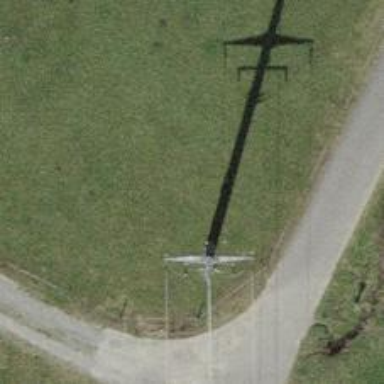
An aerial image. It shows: Power pole.